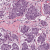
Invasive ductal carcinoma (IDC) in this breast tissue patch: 1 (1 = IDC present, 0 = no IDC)